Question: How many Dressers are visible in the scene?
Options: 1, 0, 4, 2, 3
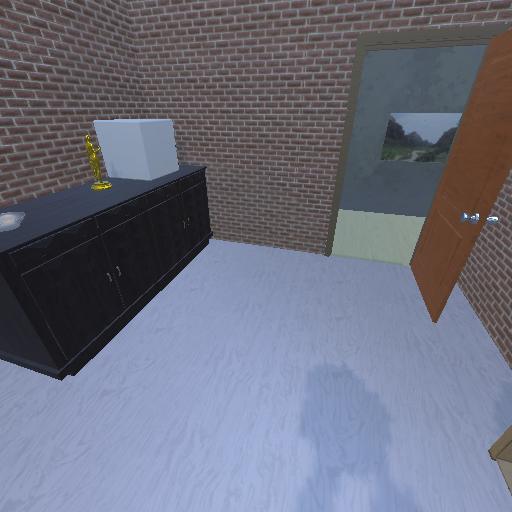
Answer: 1